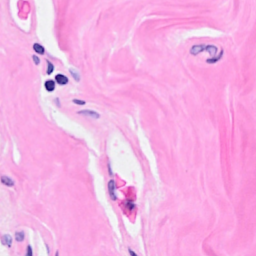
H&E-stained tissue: Breast